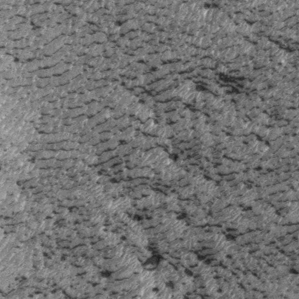
Label: frost